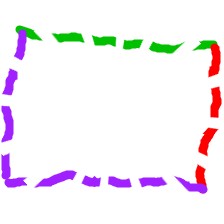
Shape: rectangle